Interaction volume radius: 5 \u00c5
Interaction volume height: 10 \u00c5
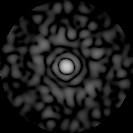
Disorder parameter: 0.8542